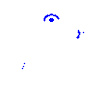
Particle: proton